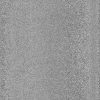
Atmospheric dust classification: dusty